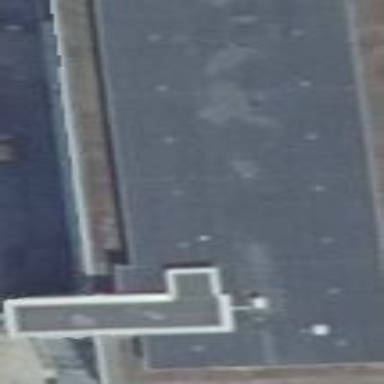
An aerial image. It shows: White apartment building with flat roof. The roof is black in color.